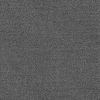
Atmospheric dust classification: dusty